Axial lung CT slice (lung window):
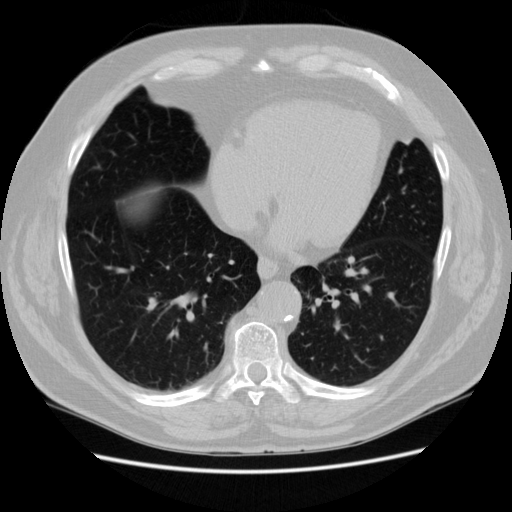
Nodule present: no